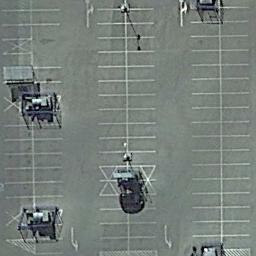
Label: parking_lot